Question: In my case, I need the filter function to consider the rows with value 0, but it ignores that.
So I have this data attached and I want to filter out the values of flowers separately for s1 and s2 names. My table is case1

'''
s1= filter(case1, Flower,Name=="s1")
s2= filter(case1, Flower,Name=="s2")
'''
This statement runs well, but it ignores the 0 values. I also want to include the 0 values in my analysis. So, how shall I make it to accept that.
EDIT following the comment
'''
Flower,Name,Pl
10, s1, WI
10, s1, WO
30, s1, EI
0, s1, EO
0, s2, EI
0, s2, EO
0, s1, WI
0, s2, WO
0, s2, WO
3, s2, WI
50, s2, EI
0, s1, EO
0, s1, EI
'''
Expected output:
For s1 all values of s1 something like this(including rows with Flower 0)
'''
Flower, Name, Pl
10, s1, WI
10, s1, WO
30, s1, EI
0, s1, EO
'''
For s2, all values of s2, something like that
'''
Flower, Name, Pl
0, s2, WO
0, s2, WO
3, s2, WI
50, s2, EI
'''
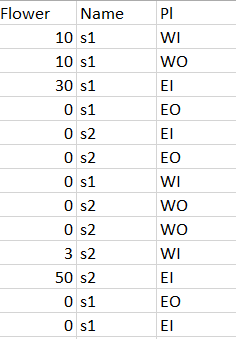
Answer: You can just do
'''
filter(case1, Name=='s1')
# Flower Name PI
#1 10 s1 WI
#2 10 s1 WO
#3 30 s1 EI
#4 0 s1 EO
#5 0 s1 WI
#6 0 s1 EO
#7 0 s1 EI
'''
By using 'Flower' inside the 'filter', the '0' values are coerced to 'FALSE' and all others 'TRUE'.